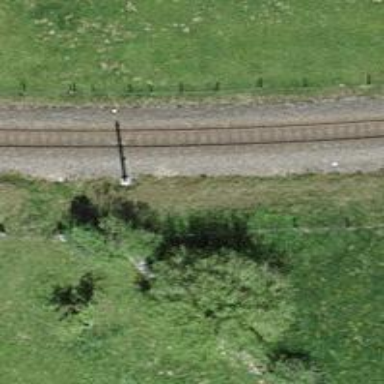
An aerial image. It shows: Narrow-gauge railway track with one electrified contact line.